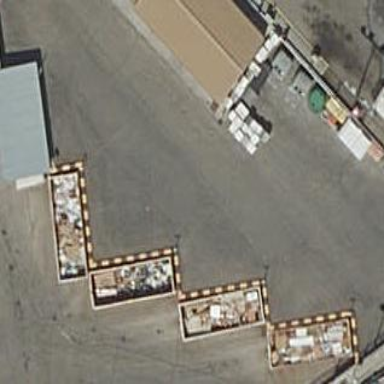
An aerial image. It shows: Recycling center with wall barrier.